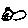
Label: cat